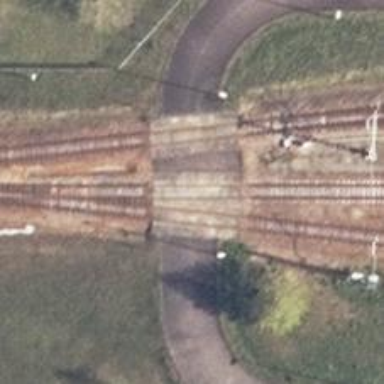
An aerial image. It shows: Level crossing along the railway.